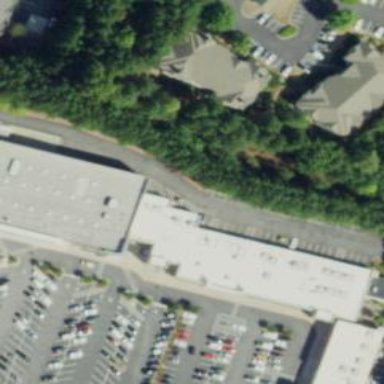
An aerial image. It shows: Retail building.